Field crop: tomato
Growth stage: 1
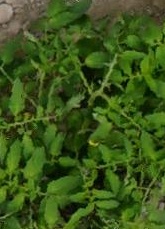
Species: tomato